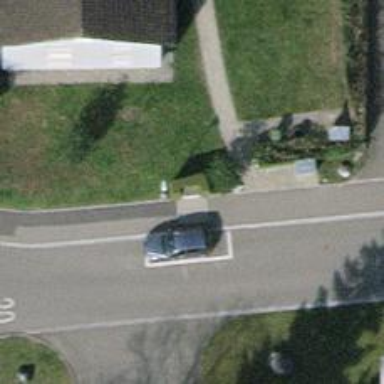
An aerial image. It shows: Street cabinet.